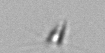
Label: Calciopappus